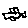
Label: car